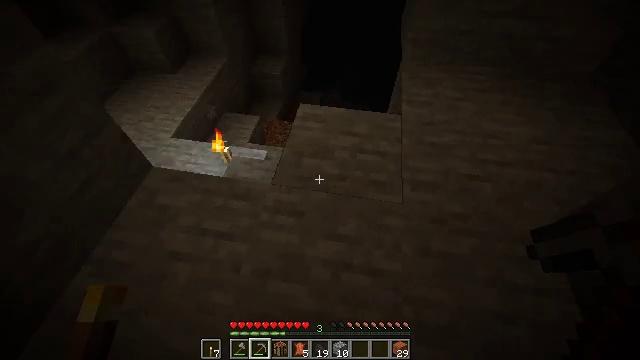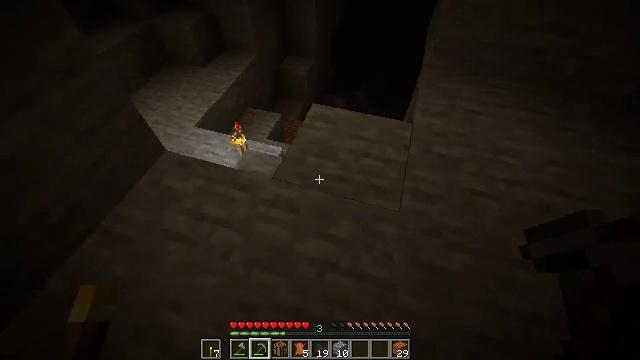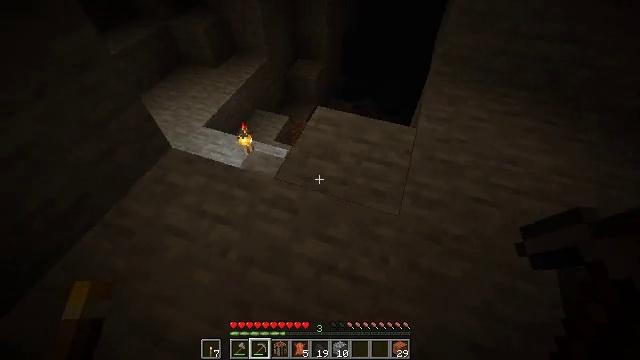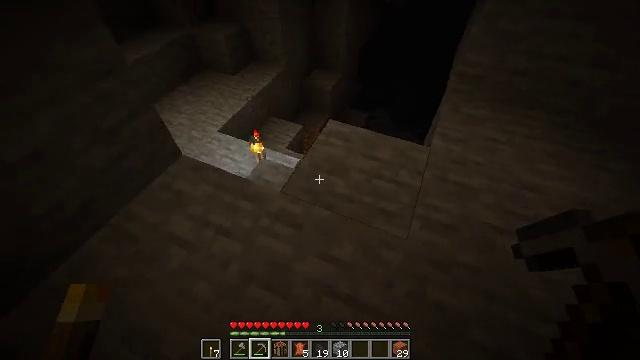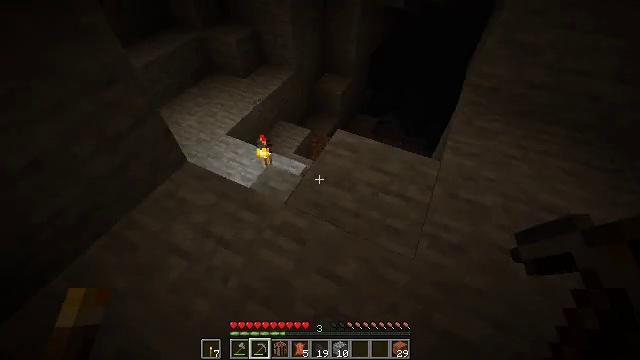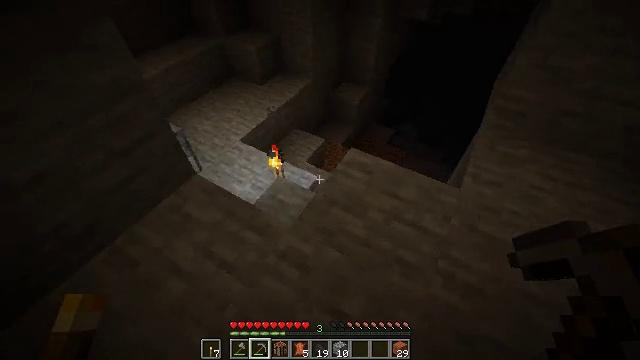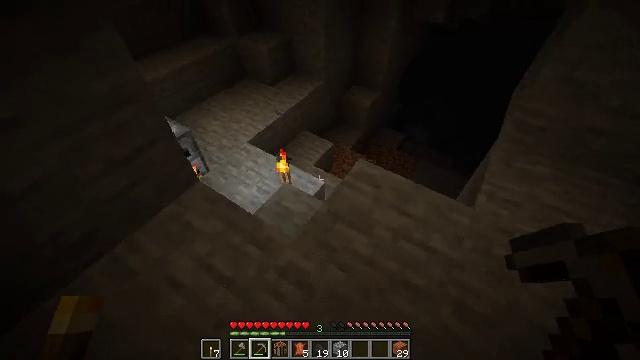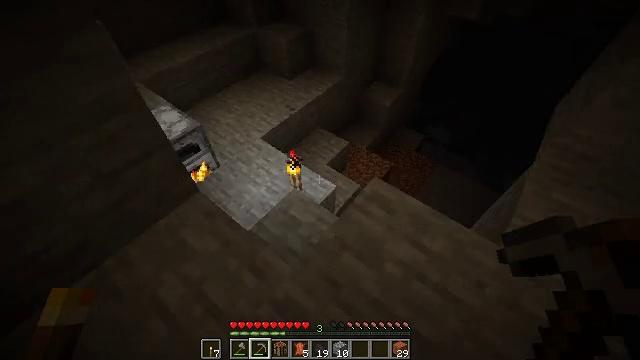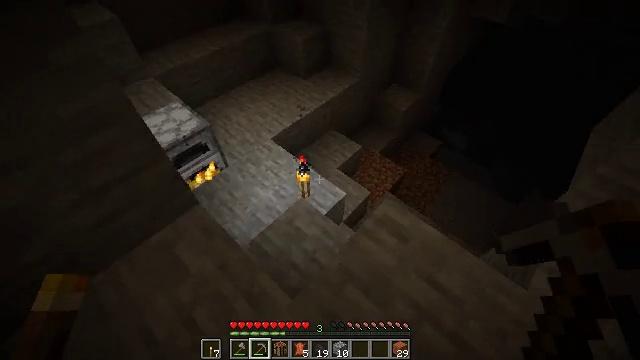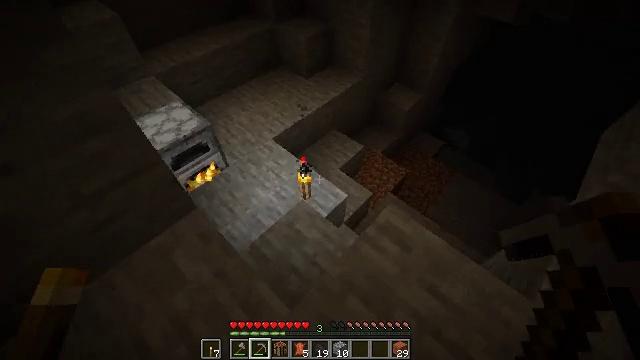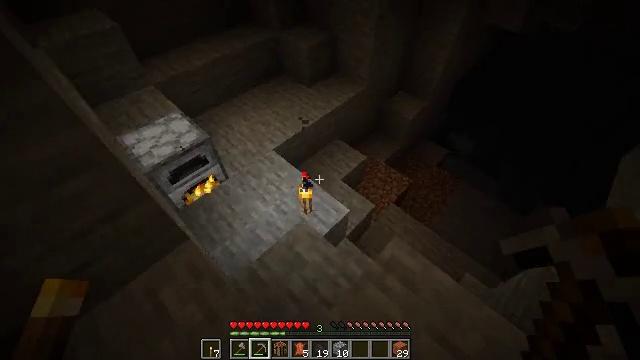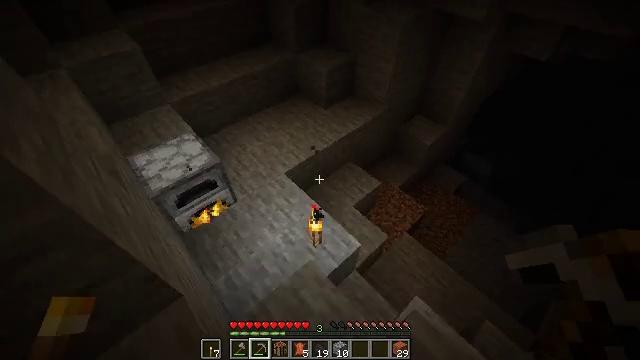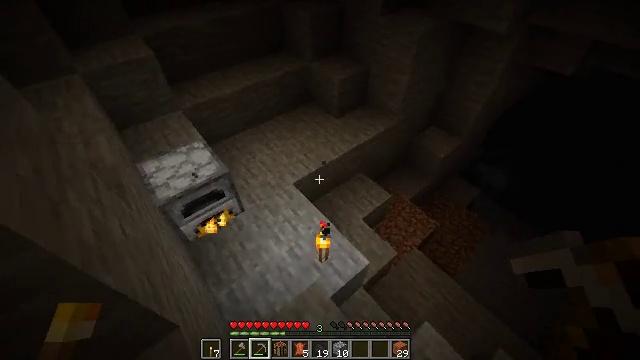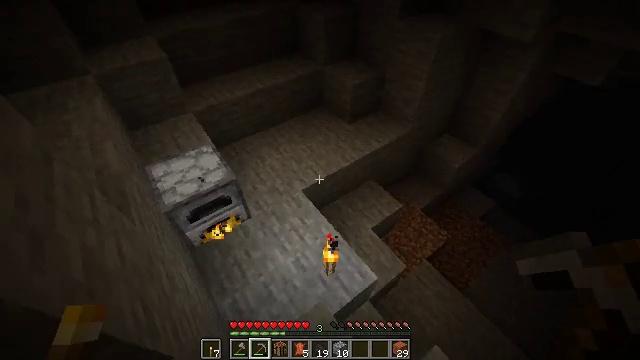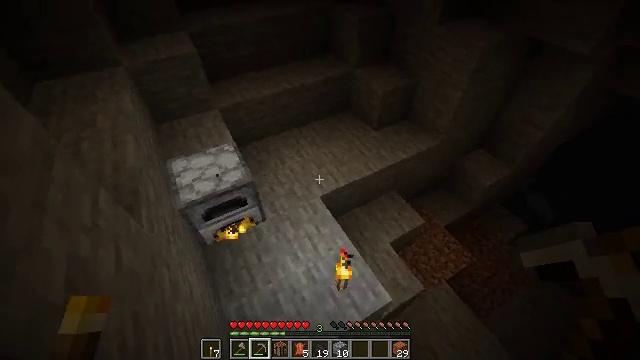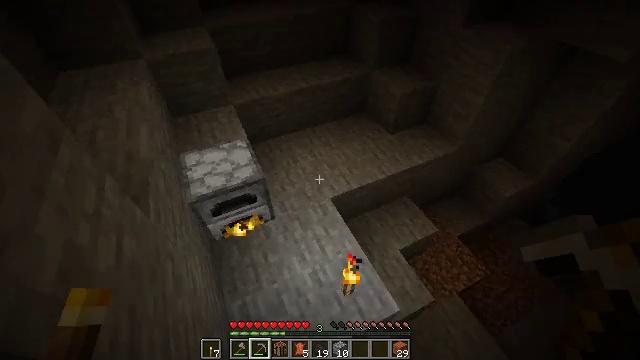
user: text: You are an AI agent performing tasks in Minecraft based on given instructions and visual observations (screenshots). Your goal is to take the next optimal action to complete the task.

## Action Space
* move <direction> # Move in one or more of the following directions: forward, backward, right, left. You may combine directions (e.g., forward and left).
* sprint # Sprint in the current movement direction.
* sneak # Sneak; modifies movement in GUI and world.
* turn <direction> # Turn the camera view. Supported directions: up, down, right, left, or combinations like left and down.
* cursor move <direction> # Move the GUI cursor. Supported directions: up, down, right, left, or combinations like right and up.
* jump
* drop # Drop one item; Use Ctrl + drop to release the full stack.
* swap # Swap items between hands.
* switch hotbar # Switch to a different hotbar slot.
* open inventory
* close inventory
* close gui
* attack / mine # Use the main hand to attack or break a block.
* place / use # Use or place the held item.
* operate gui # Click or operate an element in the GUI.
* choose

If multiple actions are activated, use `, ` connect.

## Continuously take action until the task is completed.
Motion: motion action
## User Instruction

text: Use raw beef and coal to make cooked beef.
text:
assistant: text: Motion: turn left
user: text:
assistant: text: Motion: turn left
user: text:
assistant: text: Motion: move forward, turn left and up
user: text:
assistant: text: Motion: move forward, turn left
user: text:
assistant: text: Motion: move forward, turn left and up
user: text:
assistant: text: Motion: move forward, turn left
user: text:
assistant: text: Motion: move forward, turn left and down
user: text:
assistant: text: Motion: move forward, turn left
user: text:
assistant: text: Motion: move forward
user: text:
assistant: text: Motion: move forward
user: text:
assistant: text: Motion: move forward, turn left and up
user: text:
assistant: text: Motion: move forward, turn left
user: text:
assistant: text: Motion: move forward, turn left
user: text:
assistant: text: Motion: turn left
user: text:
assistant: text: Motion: turn left
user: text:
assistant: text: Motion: turn left
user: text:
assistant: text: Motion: turn left
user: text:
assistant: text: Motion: move left, turn left and up
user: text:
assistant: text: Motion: move forward and move left, turn left and up
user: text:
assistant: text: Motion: move forward and move left, turn left and up
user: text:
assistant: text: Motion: turn left and up
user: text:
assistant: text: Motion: use / place
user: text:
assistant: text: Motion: use / place
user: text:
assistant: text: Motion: use / place
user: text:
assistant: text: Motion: use / place
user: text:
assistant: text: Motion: turn right and up
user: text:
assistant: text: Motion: open gui
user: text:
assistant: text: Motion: no_op
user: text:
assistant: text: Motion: no_op
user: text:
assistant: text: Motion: no_op